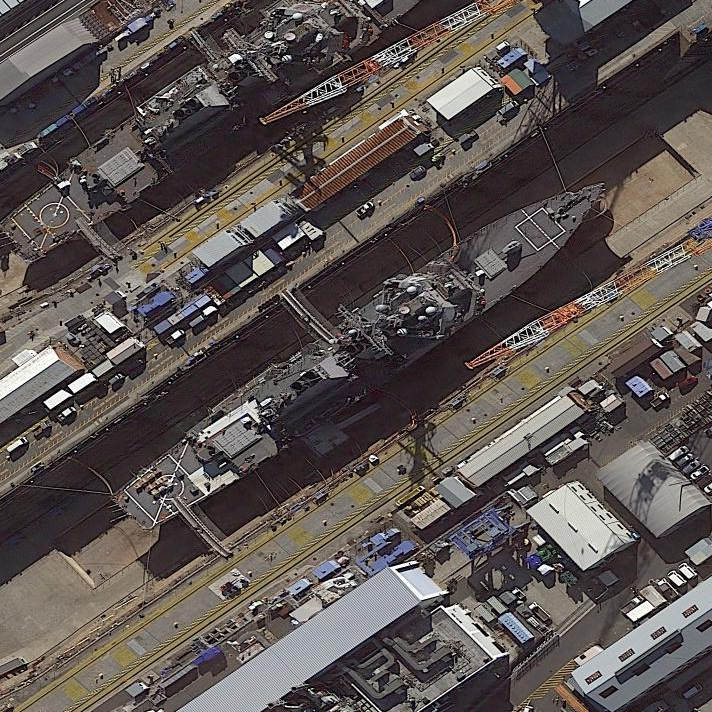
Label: destroyer